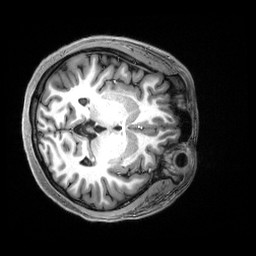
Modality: T1w
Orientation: axial
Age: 21
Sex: female
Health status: healthy
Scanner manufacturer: siemens
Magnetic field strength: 3 T
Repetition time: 2.5 s
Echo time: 0.00222 s